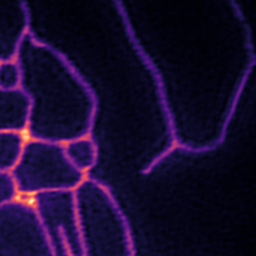
Label: Super-resolution ER image